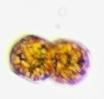
Label: Margalefidinium